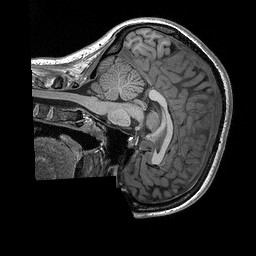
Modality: T1w
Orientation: sagittal
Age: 21
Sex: female
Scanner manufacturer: siemens
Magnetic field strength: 3 T
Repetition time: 2.3 s
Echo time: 0.00298 s